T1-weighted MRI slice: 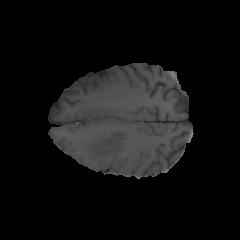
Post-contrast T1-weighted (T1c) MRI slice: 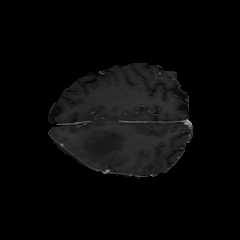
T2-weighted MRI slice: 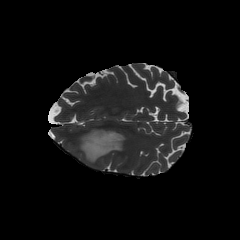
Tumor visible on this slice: yes